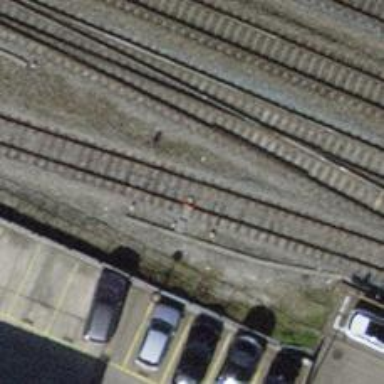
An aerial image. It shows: Single track railway in yard.